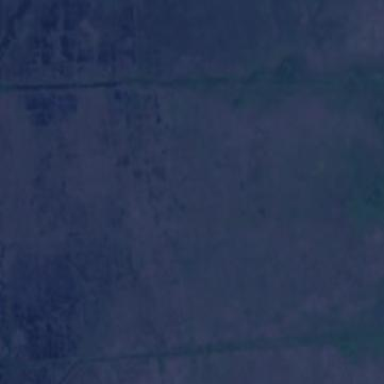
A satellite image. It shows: Farmland with rice crops.